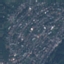
Land use / land cover: Residential